Chest X-ray:
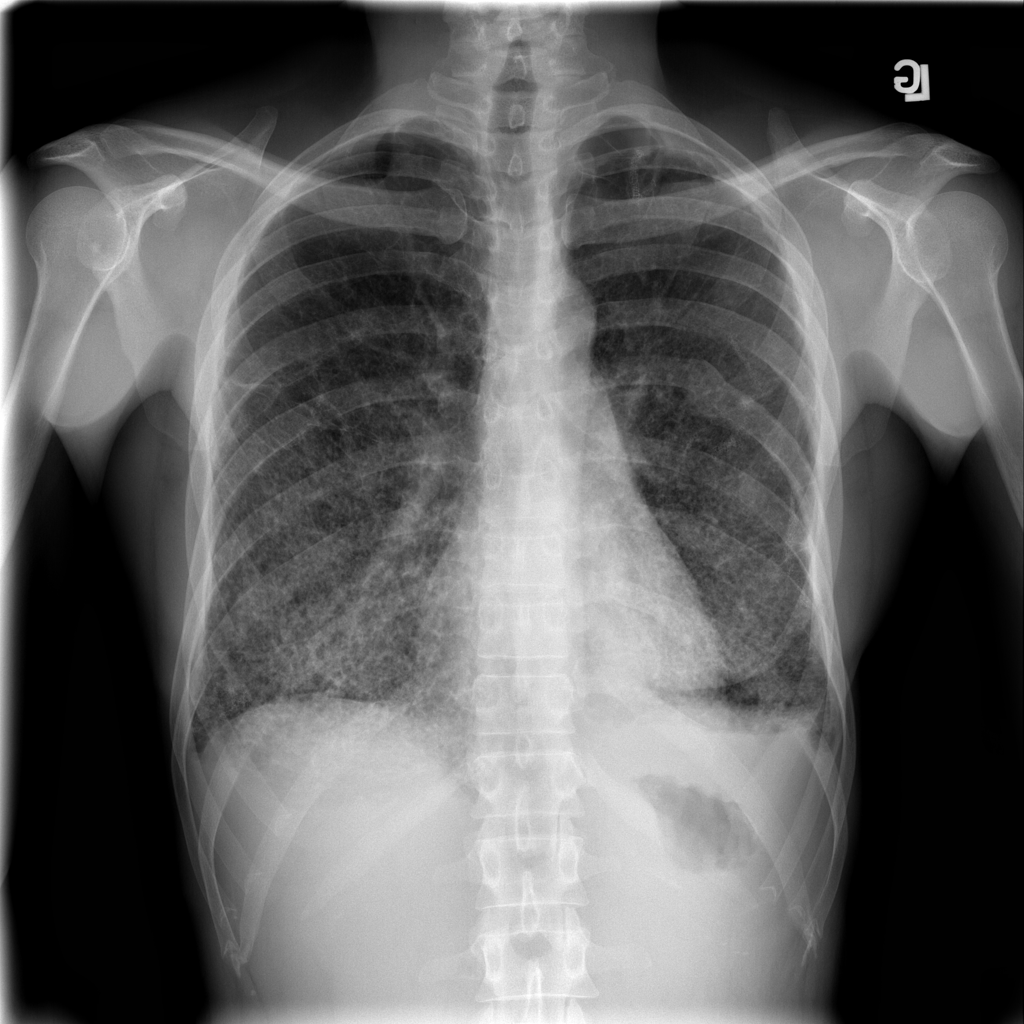
Findings: Calcification, Consolidation, Fracture, Effusion
No abnormal finding: no